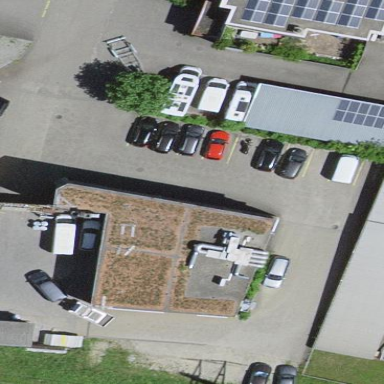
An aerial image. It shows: Commercial building.